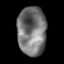
Tissue: lung
Cell type: T cells
Senescence score: 0.154
Nuclear area (px): 1362
Mean DAPI intensity: 118.976